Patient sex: F
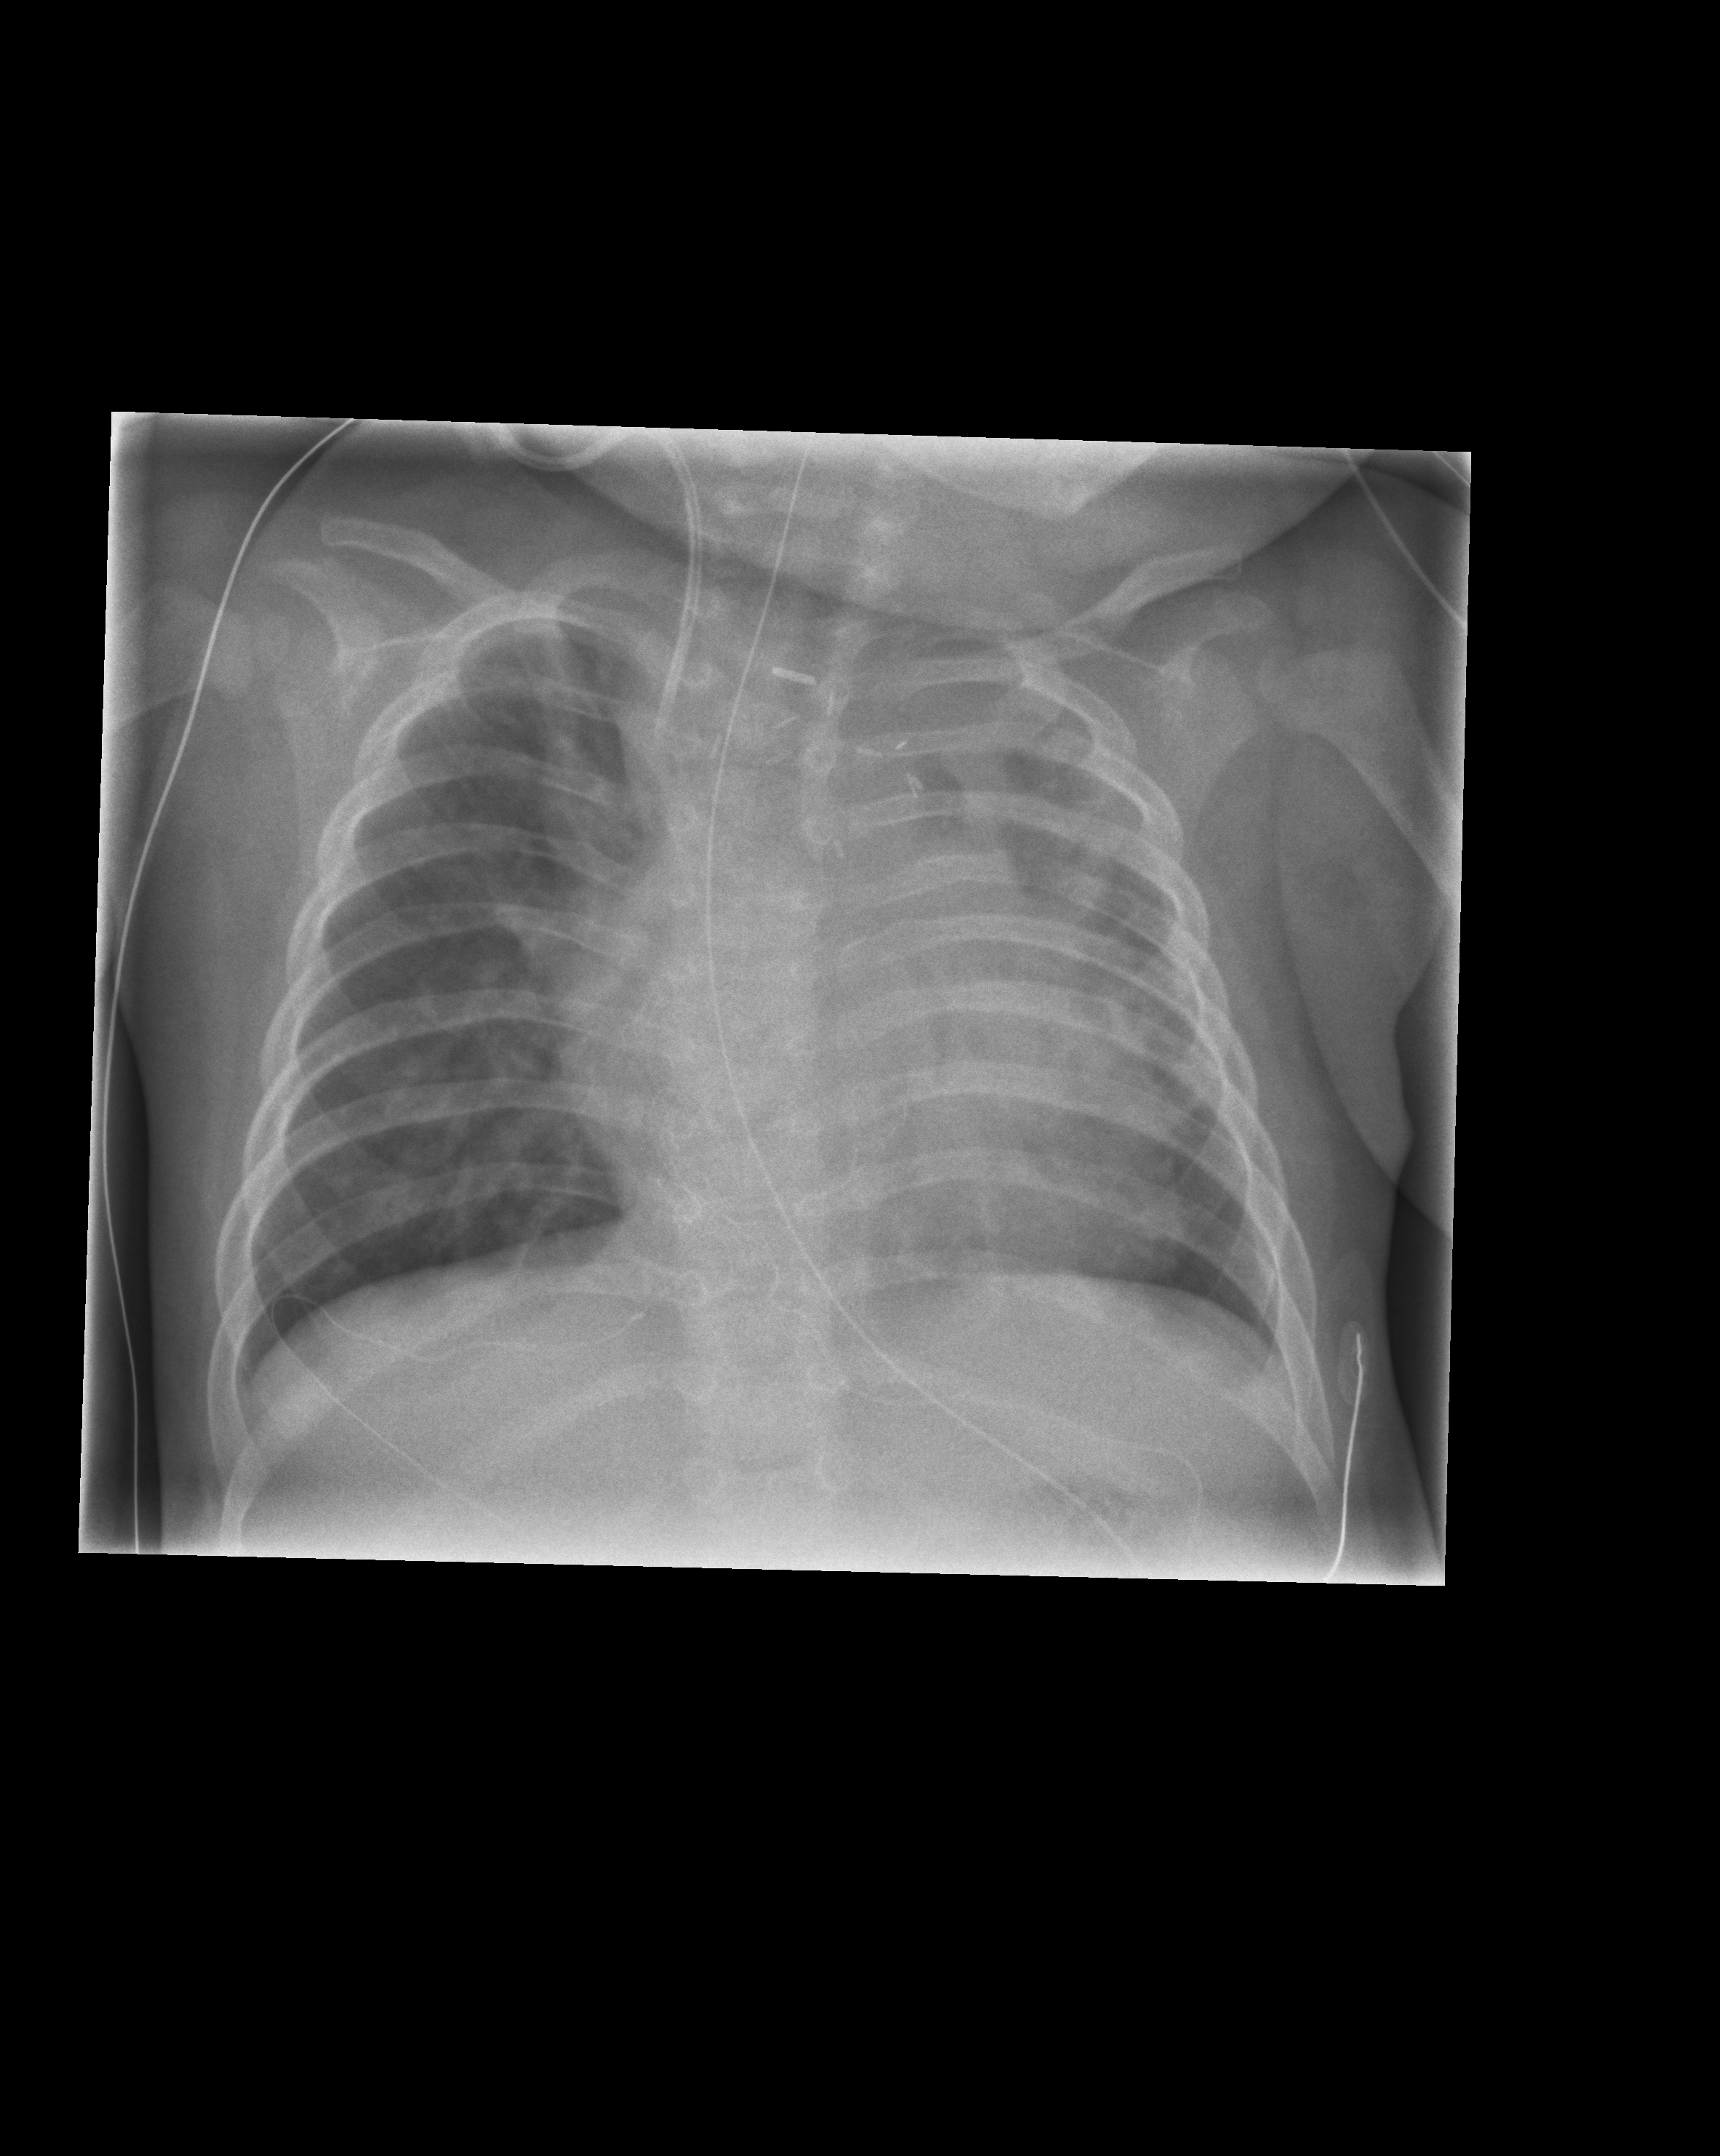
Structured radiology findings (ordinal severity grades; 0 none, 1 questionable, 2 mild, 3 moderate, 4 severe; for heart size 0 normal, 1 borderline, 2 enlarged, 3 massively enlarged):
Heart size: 2
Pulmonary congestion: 2
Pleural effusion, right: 0
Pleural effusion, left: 0
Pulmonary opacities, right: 0
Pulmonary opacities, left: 0
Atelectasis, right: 0
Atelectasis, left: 2